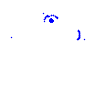
Particle: electron